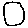
Label: circle